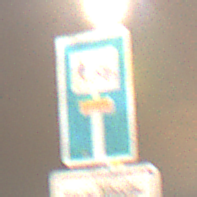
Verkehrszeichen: SackgasseRadverkehrFussgaengerDurchlaessig
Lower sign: HinweisGeaenderteVorfahrtVerkehrsfuehrungVerkehrsregelung3
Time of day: Night
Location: Outdoor (Urban)
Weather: PartlyCloudy
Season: NotSpecified
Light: Artificial